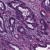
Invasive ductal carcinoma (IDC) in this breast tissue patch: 1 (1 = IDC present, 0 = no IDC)